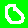
Digit: 0